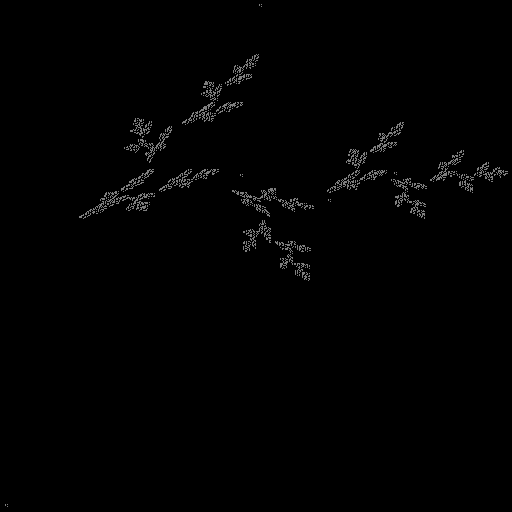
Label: bud